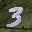
Label: 3